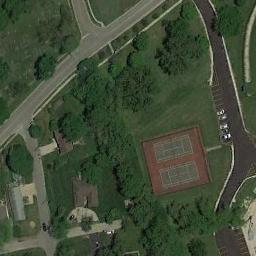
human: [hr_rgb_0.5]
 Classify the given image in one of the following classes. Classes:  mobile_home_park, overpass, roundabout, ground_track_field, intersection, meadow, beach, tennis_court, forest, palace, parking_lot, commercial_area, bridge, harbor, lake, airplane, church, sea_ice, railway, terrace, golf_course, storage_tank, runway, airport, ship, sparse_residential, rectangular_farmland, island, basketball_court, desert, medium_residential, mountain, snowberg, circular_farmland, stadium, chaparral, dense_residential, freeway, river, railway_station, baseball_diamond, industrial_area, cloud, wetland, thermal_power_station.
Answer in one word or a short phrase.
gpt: tennis_court